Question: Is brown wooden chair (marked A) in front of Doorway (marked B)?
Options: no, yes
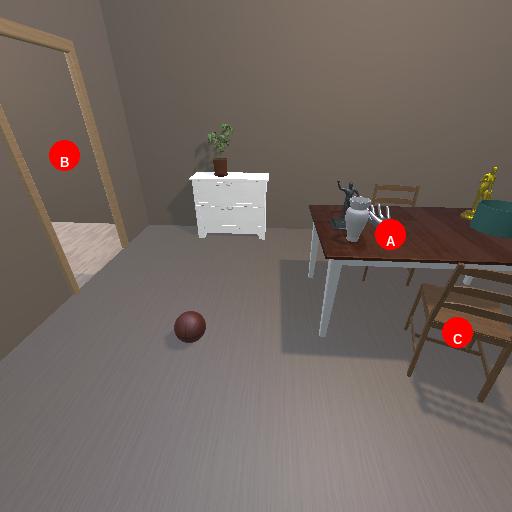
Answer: no